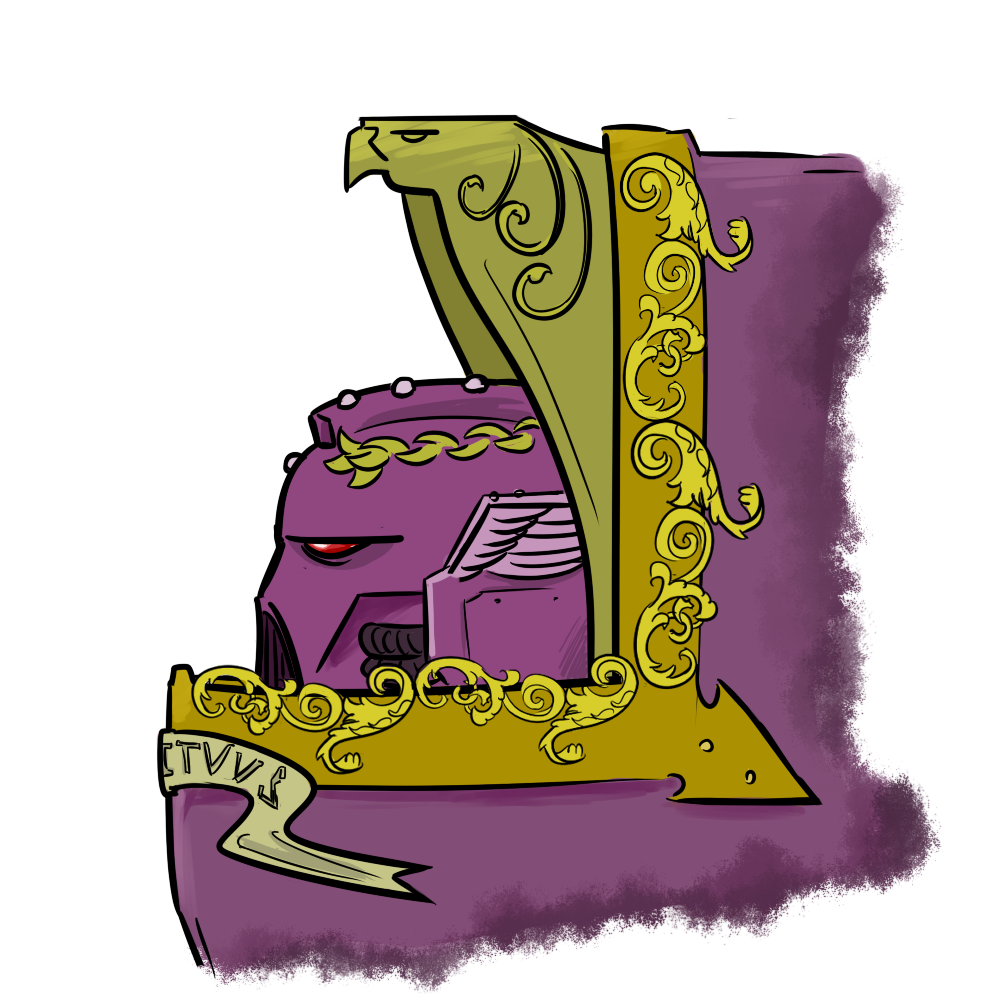
Label: 4_Yes_Chad